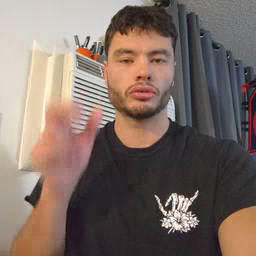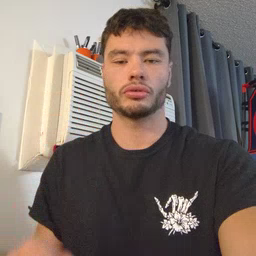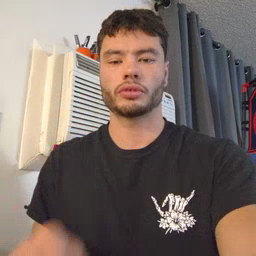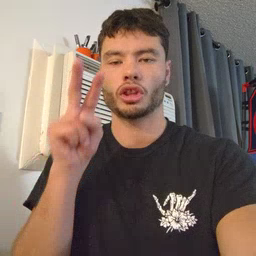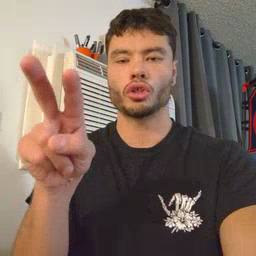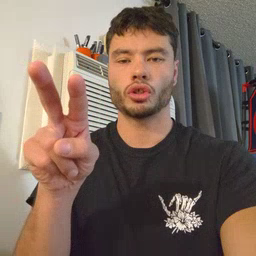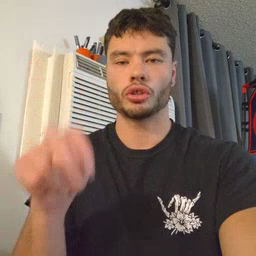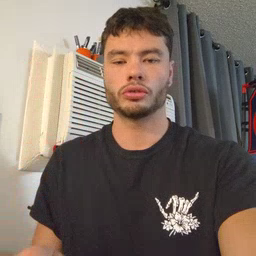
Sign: look